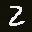
Label: 2